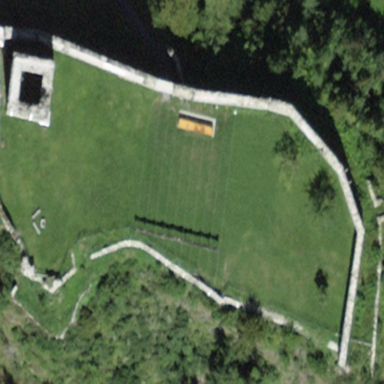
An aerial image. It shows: Castle with historical significance.